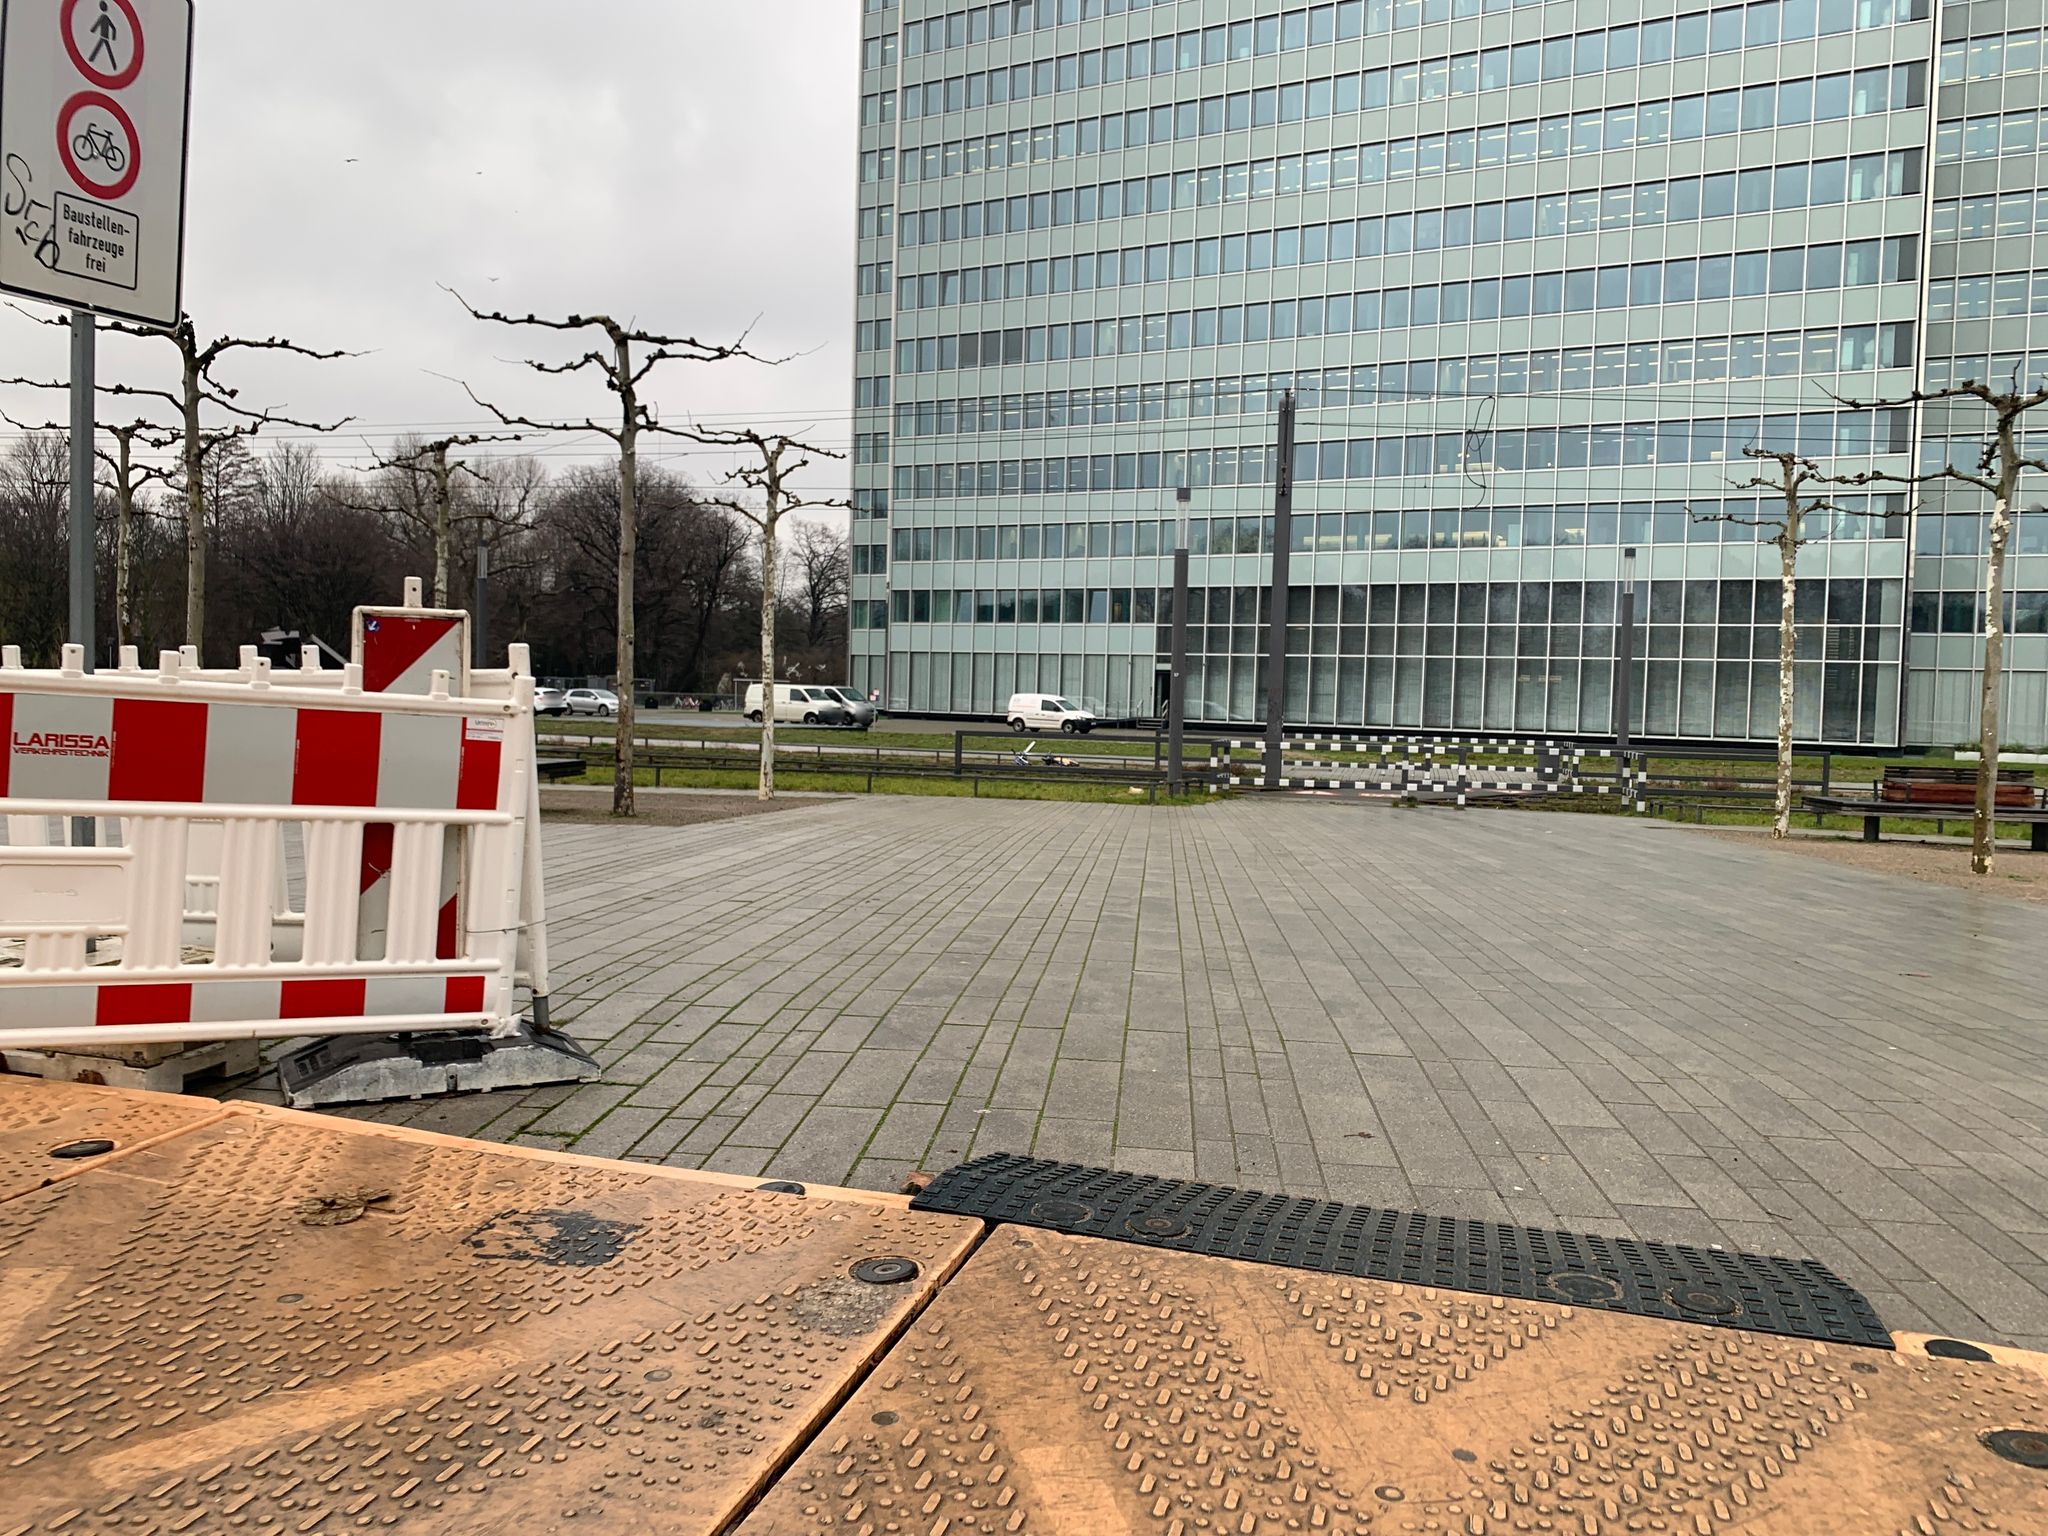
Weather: cloudy
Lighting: day
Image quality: good
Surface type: walking surface
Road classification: steps, pedestrian, footway
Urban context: urban centre
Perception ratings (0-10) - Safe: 2.51, Lively: 0.39, Beautiful: 2.72, Boring: 1.6, Depressing: 4.87, Wealthy: 5.05